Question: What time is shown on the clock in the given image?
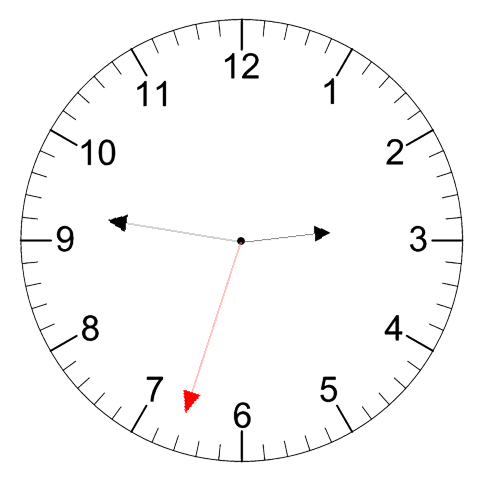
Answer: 02:46:33